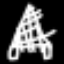
Label: The Eiffel Tower